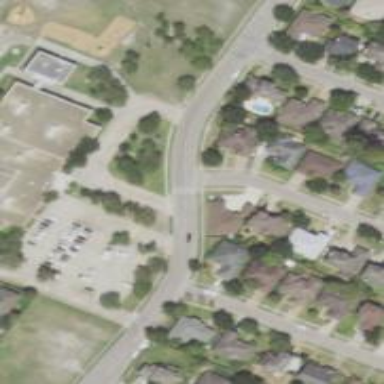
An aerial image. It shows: Marked road crossing.